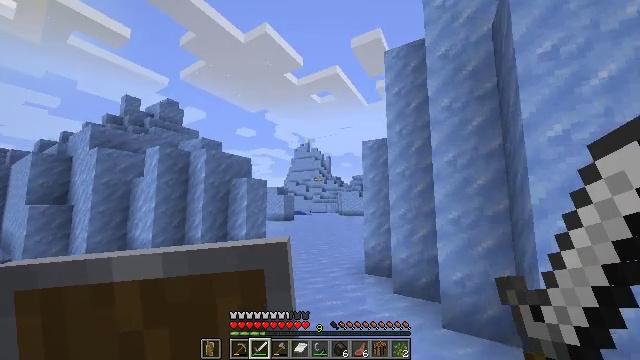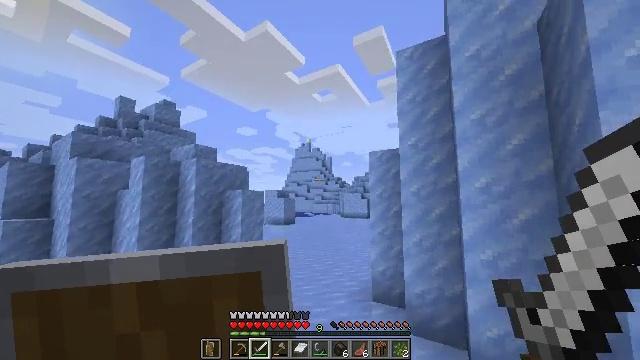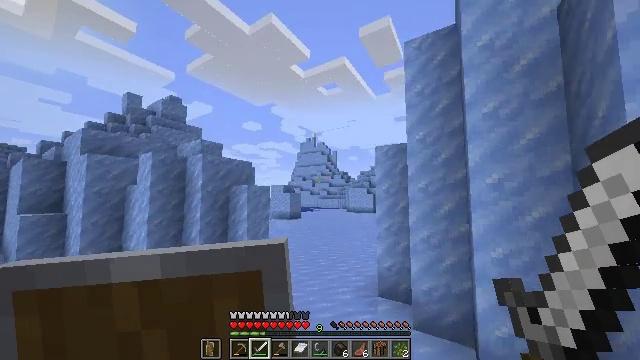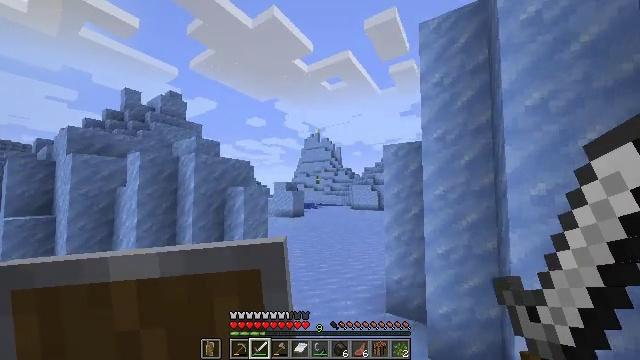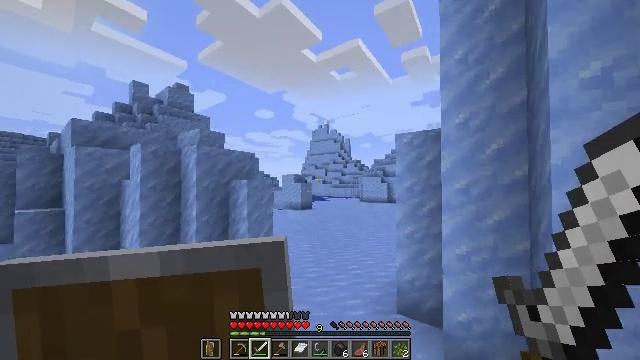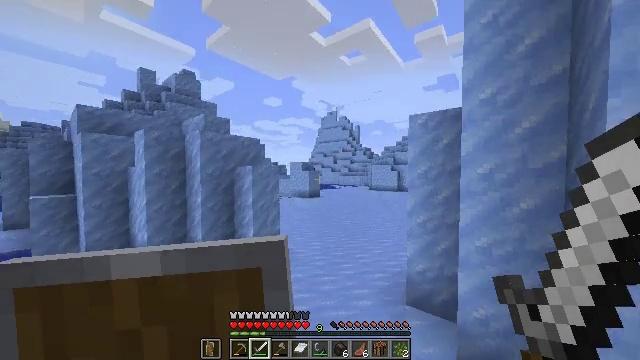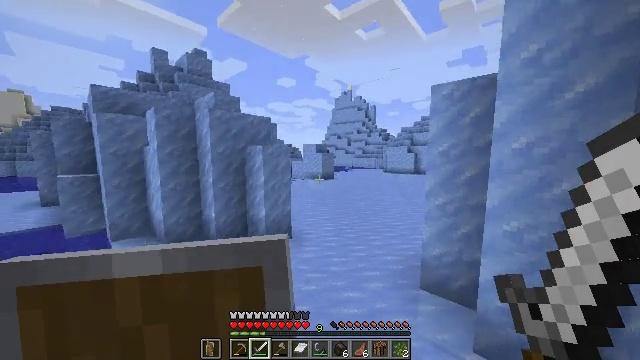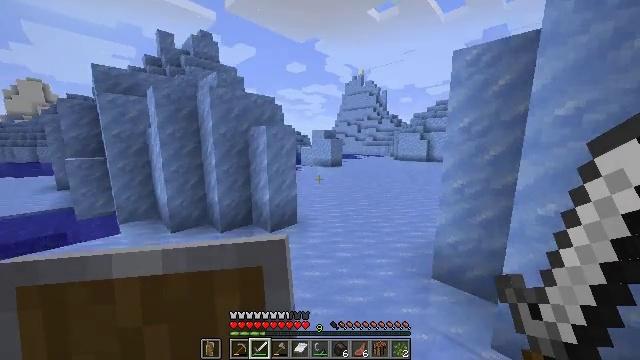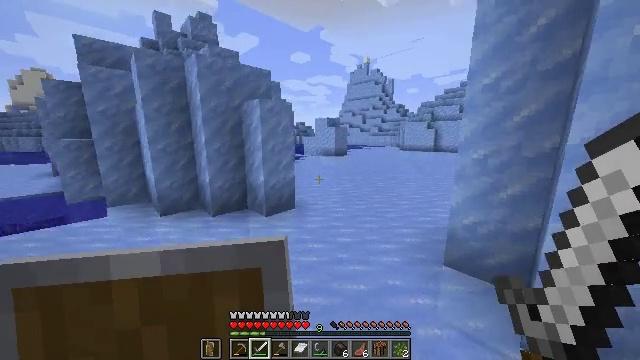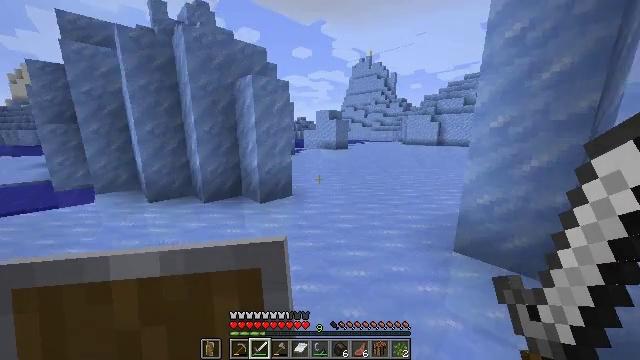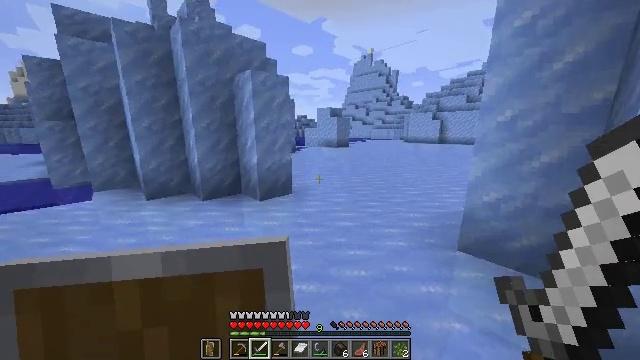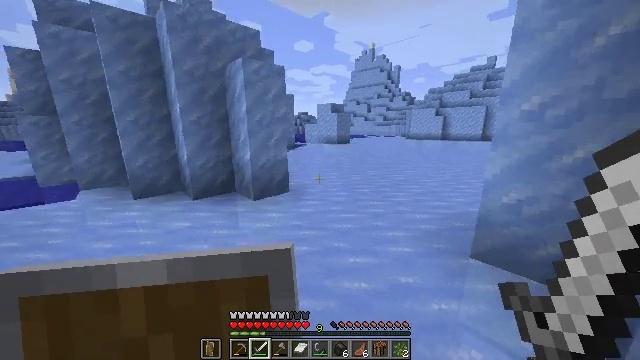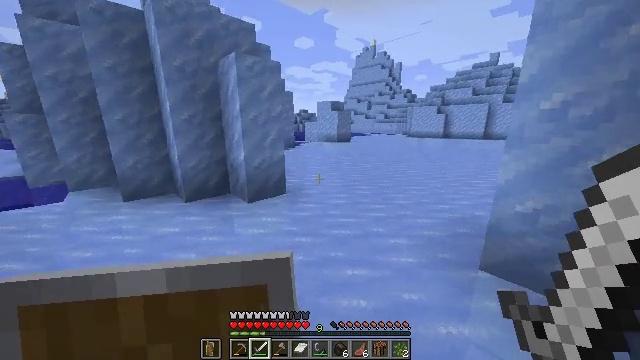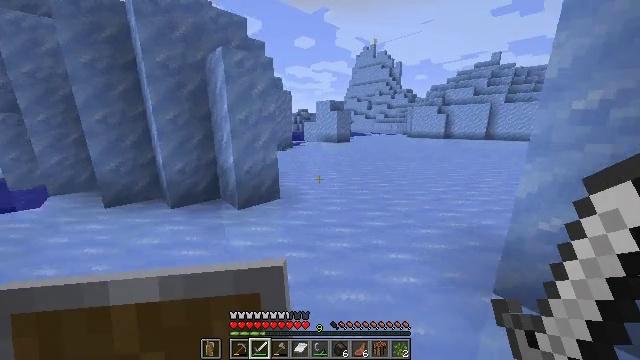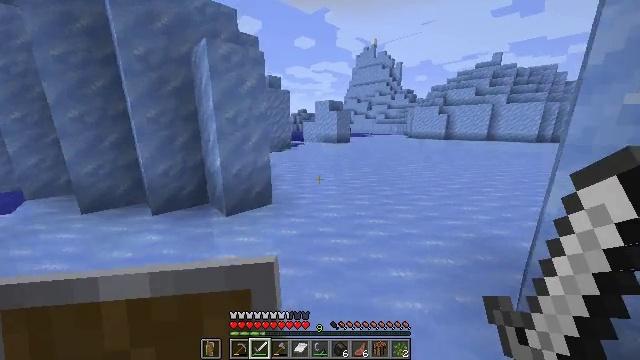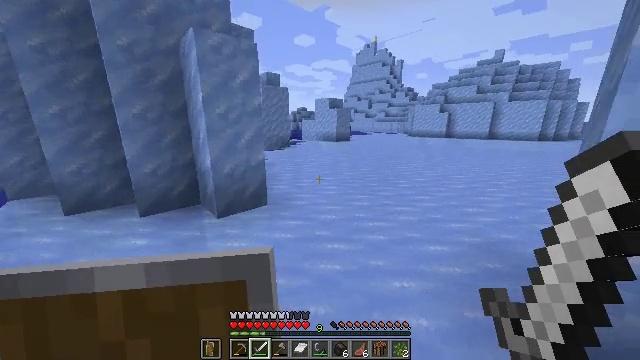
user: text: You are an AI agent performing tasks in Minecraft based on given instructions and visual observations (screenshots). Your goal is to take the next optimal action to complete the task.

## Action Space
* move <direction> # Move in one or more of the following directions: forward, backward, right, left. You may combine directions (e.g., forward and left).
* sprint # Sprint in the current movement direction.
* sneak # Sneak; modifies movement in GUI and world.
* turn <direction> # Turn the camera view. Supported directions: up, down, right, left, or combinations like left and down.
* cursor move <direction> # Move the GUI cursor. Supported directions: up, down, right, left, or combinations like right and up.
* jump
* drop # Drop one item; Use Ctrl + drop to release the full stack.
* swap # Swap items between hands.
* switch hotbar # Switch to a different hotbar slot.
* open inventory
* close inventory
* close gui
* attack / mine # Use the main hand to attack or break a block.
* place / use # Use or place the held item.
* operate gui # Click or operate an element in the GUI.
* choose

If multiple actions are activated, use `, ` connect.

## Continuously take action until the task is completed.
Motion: motion action
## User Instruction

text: Acquire packed ice by mining.
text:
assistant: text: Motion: move forward and move right, sprint
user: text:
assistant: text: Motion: move forward and move right, sprint, turn left and down
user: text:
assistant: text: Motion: move forward and move right, turn left and down
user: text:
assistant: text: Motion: move forward and move right, turn left and down
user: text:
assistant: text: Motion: move forward, turn left and down
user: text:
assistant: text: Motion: move forward, turn left and down
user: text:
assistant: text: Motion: move forward, turn left and down
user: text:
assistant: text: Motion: move forward, turn left and down
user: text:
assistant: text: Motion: move forward
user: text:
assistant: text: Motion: move forward
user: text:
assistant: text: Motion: move forward
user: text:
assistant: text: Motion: move forward
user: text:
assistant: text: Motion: move forward
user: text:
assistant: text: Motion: move forward
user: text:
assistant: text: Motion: move forward
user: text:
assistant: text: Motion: move forward
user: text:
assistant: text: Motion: move forward
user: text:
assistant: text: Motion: move forward
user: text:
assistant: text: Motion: move forward
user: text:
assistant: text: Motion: move forward
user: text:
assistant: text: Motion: no_op
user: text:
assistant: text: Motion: no_op
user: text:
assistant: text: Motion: no_op
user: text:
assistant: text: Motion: no_op
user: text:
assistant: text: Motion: no_op
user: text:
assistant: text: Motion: no_op
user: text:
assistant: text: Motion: no_op
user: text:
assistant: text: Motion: no_op
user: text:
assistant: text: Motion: move forward
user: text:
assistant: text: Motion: move forward